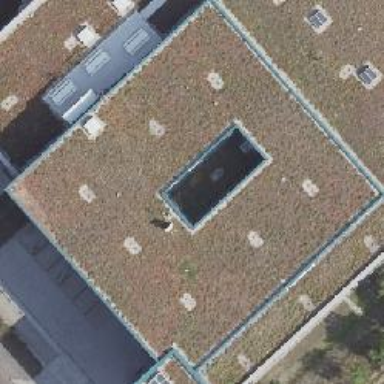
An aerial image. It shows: Building with black roof.